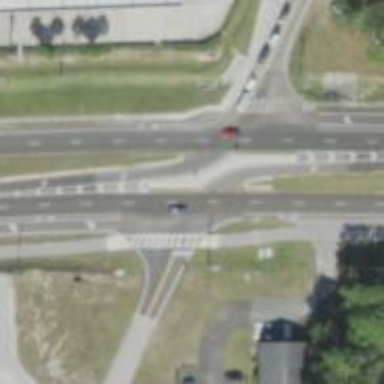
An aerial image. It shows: Marked crossing on cycleway road.